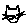
Label: cat